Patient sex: M
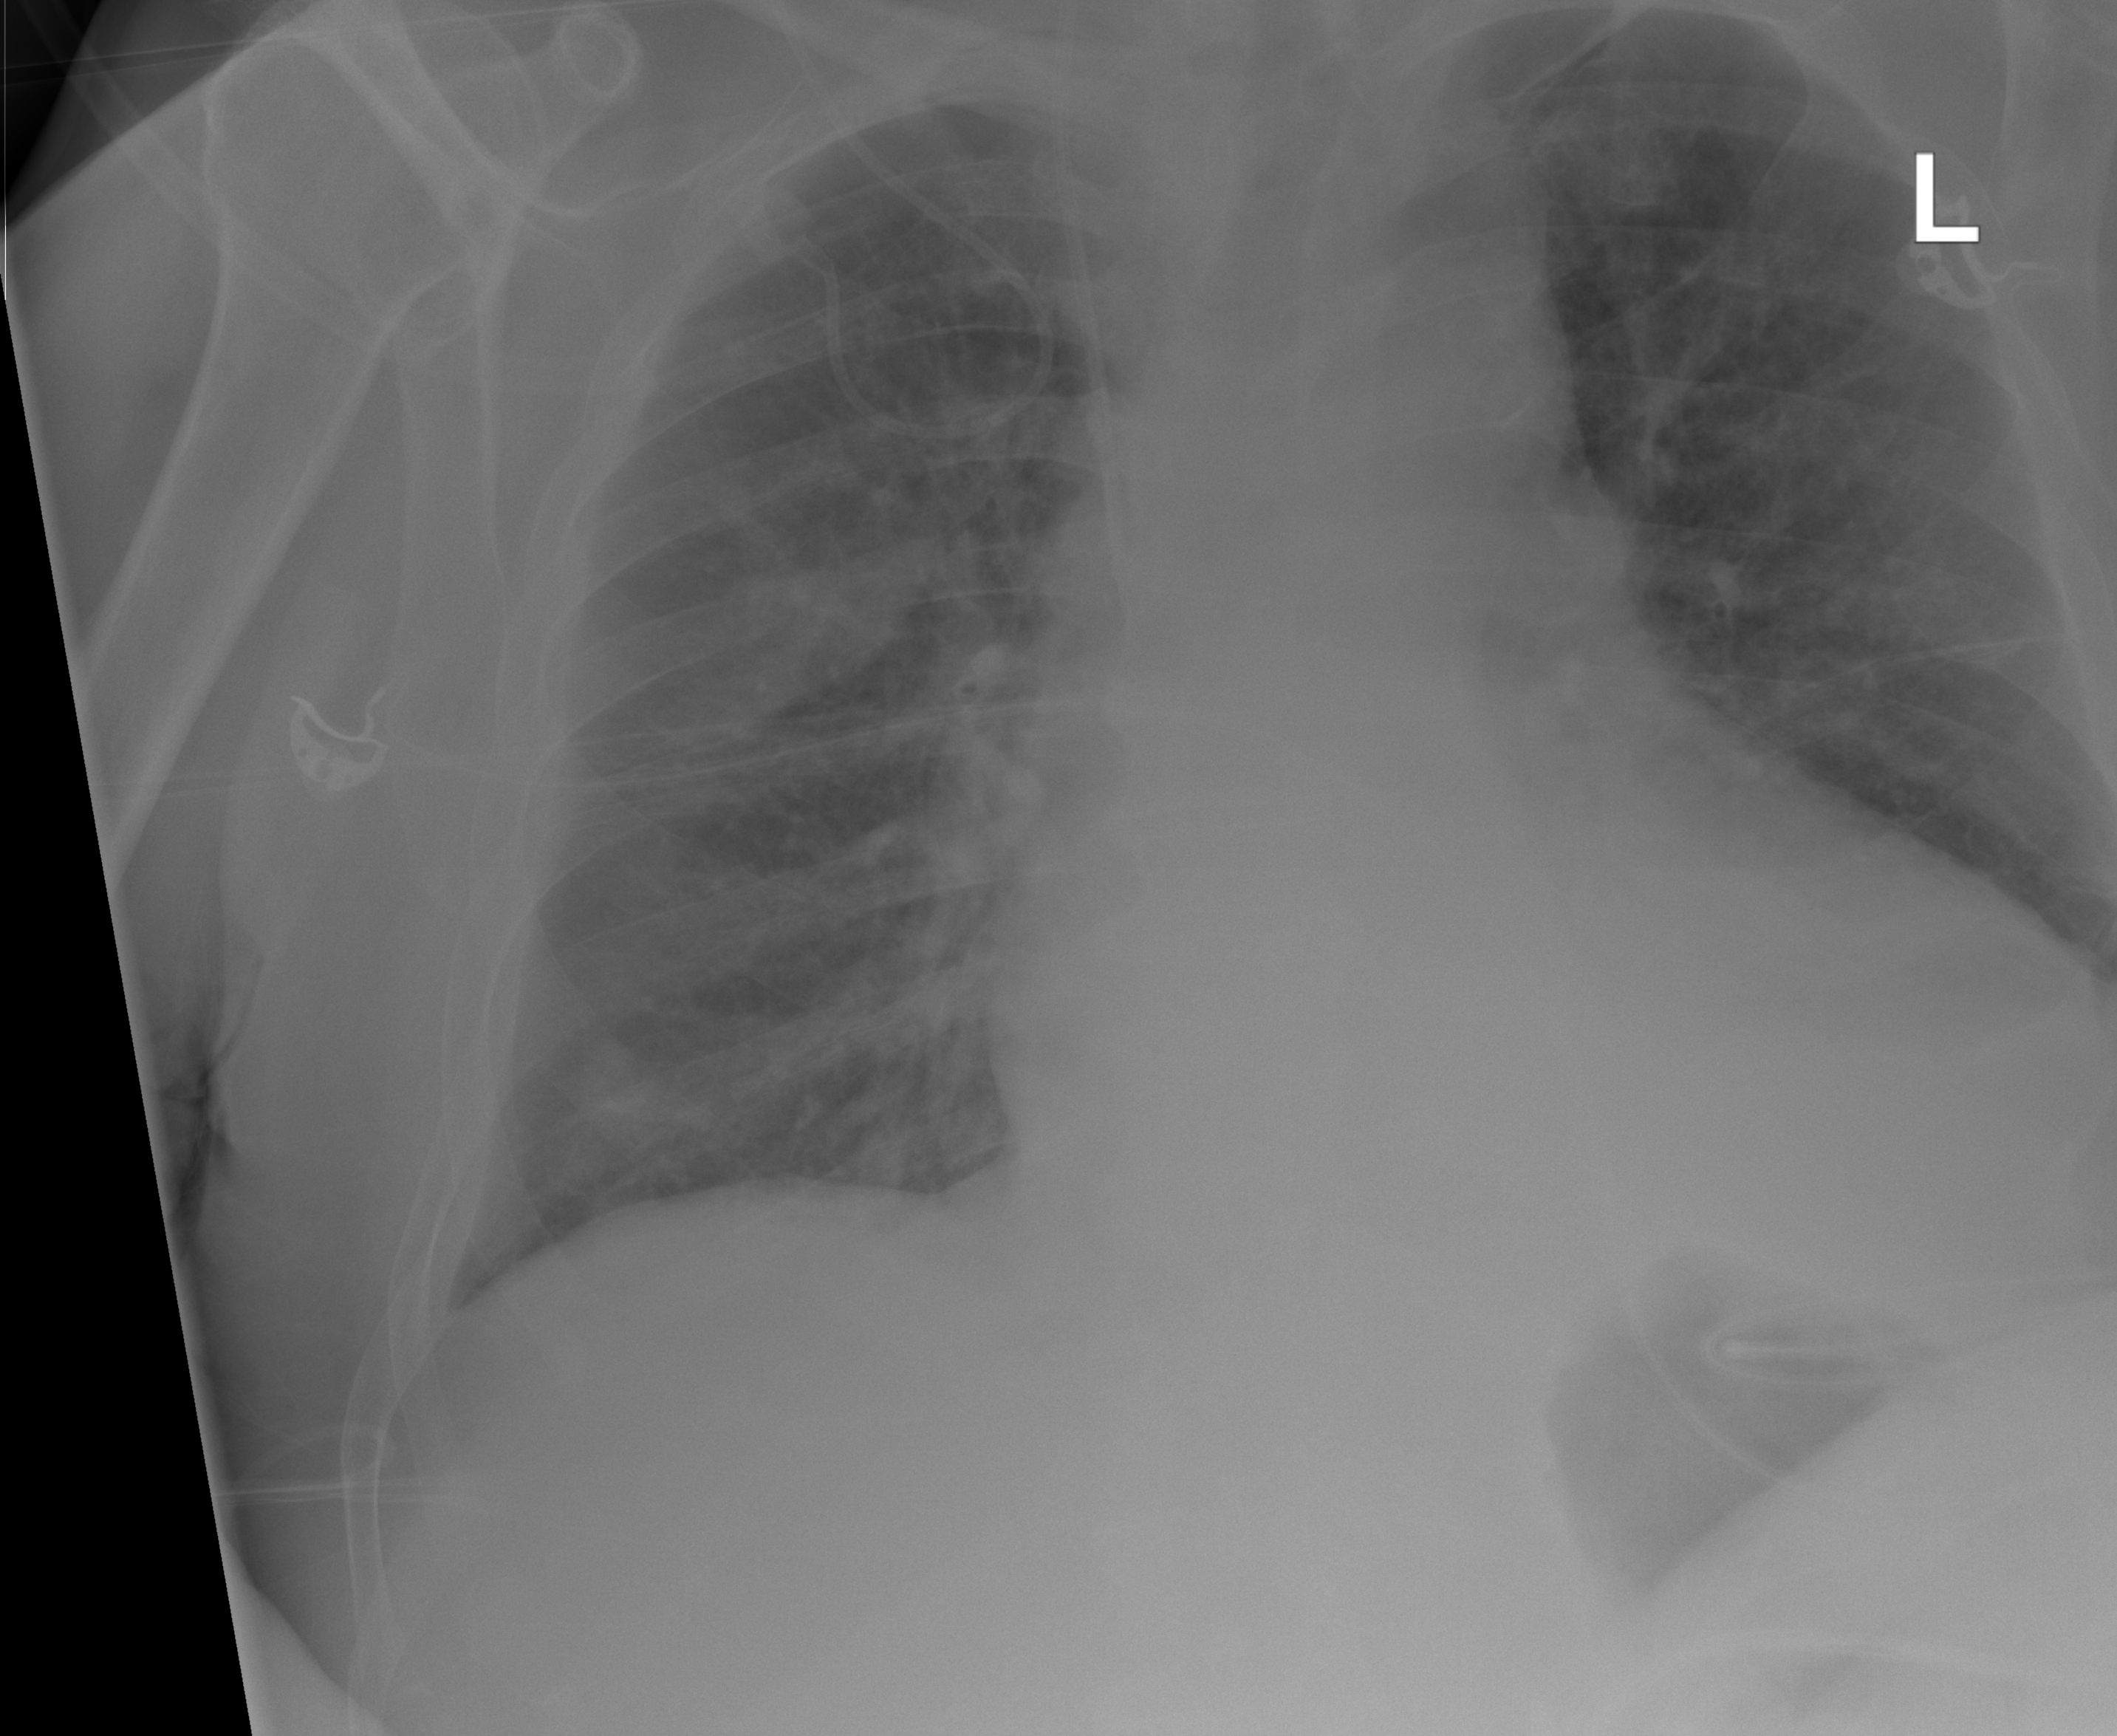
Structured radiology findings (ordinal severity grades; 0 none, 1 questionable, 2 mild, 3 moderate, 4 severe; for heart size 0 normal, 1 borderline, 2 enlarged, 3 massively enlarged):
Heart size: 2
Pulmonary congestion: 2
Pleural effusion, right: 0
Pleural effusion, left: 0
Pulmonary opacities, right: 2
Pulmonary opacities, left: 2
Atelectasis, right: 2
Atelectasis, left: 0